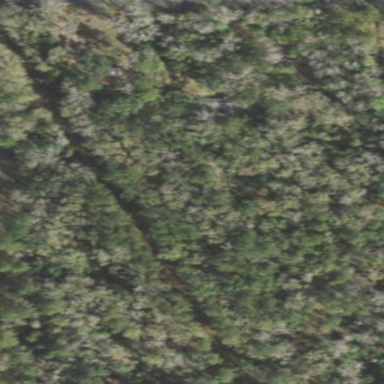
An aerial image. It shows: Mixed woodland with various types of leaves.